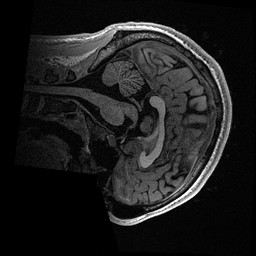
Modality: T1w
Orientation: sagittal
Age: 20
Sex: male
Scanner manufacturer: ge
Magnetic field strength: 3 T
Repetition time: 0.006952 s
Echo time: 0.00292 s